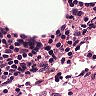
Metastatic tissue present: no